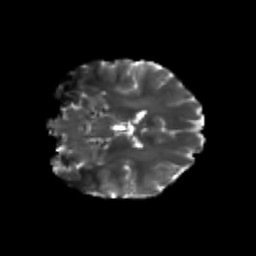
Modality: T2w
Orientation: coronal
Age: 19
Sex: male
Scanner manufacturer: siemens
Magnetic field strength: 3 T
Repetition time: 3.5 s
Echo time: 0.113 s